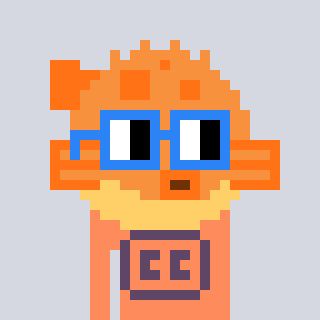
a pixel art character with square blue glasses, a pufferfish-shaped head and a peachy-colored body on a cool background